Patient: sex F, age 36
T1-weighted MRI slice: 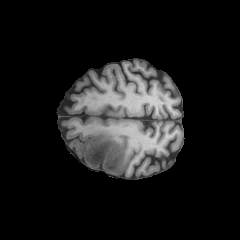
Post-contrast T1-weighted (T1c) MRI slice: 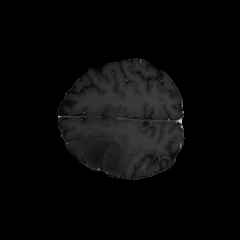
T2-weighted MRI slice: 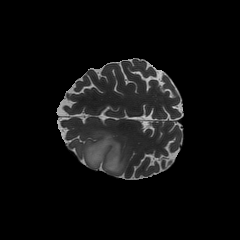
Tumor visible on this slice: yes
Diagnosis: Astrocytoma, IDH-mutant
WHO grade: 3